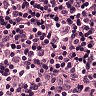
Metastatic tissue present: no